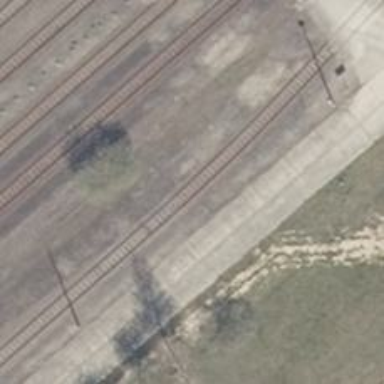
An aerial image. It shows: Disused railway spur service.